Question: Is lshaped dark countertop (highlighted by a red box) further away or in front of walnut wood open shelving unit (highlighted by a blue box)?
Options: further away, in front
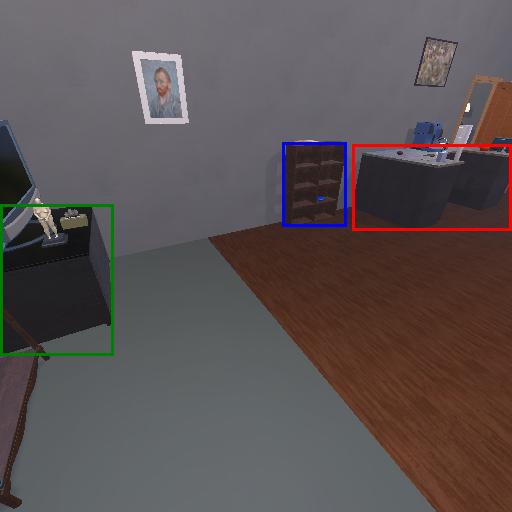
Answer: further away